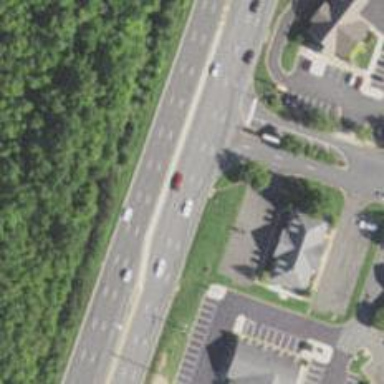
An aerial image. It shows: Asphalt road classified as trunk highway.